Question: What technology is used at <URL>? They made something like a guitar pickup for the snares. When you move the mouse over it, the snares are being played.
I know it is no flash, otherwise the add-on for Firefox would have blocked it.
Thanks.
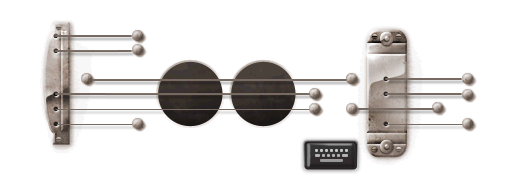
Answer: They use a <URL>
'<canvas width="474" height="175"></canvas>'
and <URL>
'<object classid="clsid:d27cdb6e-ae6d-11cf-96b8-444553540000" codebase="http://download.macromedia.com/pub/shockwave/cabs/flash/swflash.cab#version=9,0,0,0" width="0" height="0" id="guitar11-sound-player" type="application/x-shockwave-flash"><param name="movie" value="/logos/swf/guitar11.swf"><param name="allowScriptAccess" value="always"><object id="guitar11-sound-player-2" type="application/x-shockwave-flash" data="/logos/swf/guitar11.swf" width="0" height="0"><param name="allowScriptAccess" value="always"></object></object>'
The flash is for the sound.
Here's the :
'''
(function() {
var g = null,
h;
try {
if (!google.doodle) google.doodle = {};
var i, m, n, o, r, s, t, u, v, aa, w, ba, ca, da = navigator.userAgent.indexOf("MSIE") >= 0,
ea = [[3, "#776a62", "#2063ff", 2, [[28, 23], [103, 23]]], [5, "#776a62", "#f61b33", 2, [[28, 38], [103, 38]]], [0, "#776a62", "#ffdd24", 2, [[65, 67], [318, 67]]], [2, "#776a62", "#07d238", 2, [[28, 81], [281, 81]]], [7, "#776a62", "#2063ff", 1, [[28, 96.5], [281, 96.5]]], [9, "#776a62", "#f61b33", 1, [[29, 111.5], [104, 111.5]]], [1, "#776a62", "#07d238", 2, [[358, 66], [433, 66]]], [4, "#776a62", "#2063ff", 2, [[358, 81], [433, 81]]], [6, "#776a62", "#f61b33", 2, [[330, 96], [405, 96]]], [8, "#776a62", "#ffdd24", 1, [[358, 111.5], [434, 111.5]]]],
fa = 0,
ga = 0,
x = 0,
y = 0,
z = !0,
A = [],
B = g,
C = g,
D = function(a) {
a && a.parentNode && a.parentNode.removeChild(a)
},
E = function(a, b, c) {
if (a) {
if (!google.doodle.ba) google.doodle.ba = [];
google.doodle.ba.push(arguments);
var d = a,
e = b,
f = c;
d.addEventListener ? d.addEventListener(e, f, !1) : d.attachEvent("on" + e, f)
}
},
... // A lot more <URL>
'''
They also have some :
'''
#hplogo:active,#hplogo:focus {
outline:none;
}
#hplogo-g {
background:url(logos/2011/guitar11-hp-sprite.png) no-repeat 0 0;
height:175px;
position:relative;
width:474px;
}
#hplogo-click {
background:url(logos/2011/guitar11-hp-sprite.png) no-repeat -2000px -2000px;
cursor:pointer;
height:130px;
left:0;
position:absolute;
top:0;
width:474px;
}
#hplogo-lcd {
height:30px;
left:70px;
position:absolute;
top:129px;
width:200px;
}
#hplogo-lcd-icon {
background:url(logos/2011/guitar11-hp-sprite.png) no-repeat -580px -162px;
cursor:pointer;
height:0;
position:absolute;
width:0;
}
#hplogo-lcd-text {
background:transparent;
border:0 none;
color:#666;
cursor:text;
font-family:VT323,arial,sans-serif;
font-size:14px;
left:77px;
position:absolute;
top:134px;
text-decoration:none;
width:182px;
}
#hplogo-lcd-screen {
background:url(logos/2011/guitar11-hp-sprite.png) no-repeat -2000px -2000px;
height:20px;
left:52px;
position:absolute;
top:134px;
width:214px;
}
#hplogo-on {
background:url(logos/2011/guitar11-hp-sprite.png) no-repeat -809px -39px;
height:37px;
left:272px;
position:absolute;
top:123px;
width:62px;
}
#hplogo-led {
background:url(logos/2011/guitar11-hp-sprite.png) no-repeat -2000px -2000px;
height:21px;
left:292px;
position:absolute;
top:133px;
width:21px;
}
.hplogo-str {
background:url(logos/2011/guitar11-hp-sprite.png) no-repeat -530px -60px;
height:20px;
position:absolute;
width:255px;
}
#hplogot {
-webkit-box-shadow:5px 5px 10px #ddd;
-moz-box-shadow:5px 5px 10px #ddd;
box-shadow:5px 5px 10px #ddd;
-webkit-transition:opacity .5s ease-out;
-moz-transition:opacity .5s ease-out;
-o-transition:opacity .5s ease-out;
transition:opacity .5s ease-out;
-webkit-user-select:none;
-moz-user-select:none;
user-select:none;
background-color:#ffffca;
border:1px solid #b5b5b5;
cursor:pointer;
display:none;
font:normal 9pt arial,sans-serif;
left:128px;
opacity:0;
position:absolute;
top:16px;
white-space:nowrap;
padding:2px 3px;
}
'''
Note
'''
#hplogo-click {
background:url(logos/2011/guitar11-hp-sprite.png) no-repeat -2000px -2000px;
}
'''
and '<div id="hplogo-click" onclick="google.doodle.go();"></div>' which contain the actual image of the guitar.